Field crop: maize
Growth stage: 1
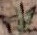
Species: atriplex